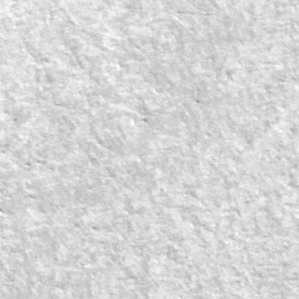
Label: frost